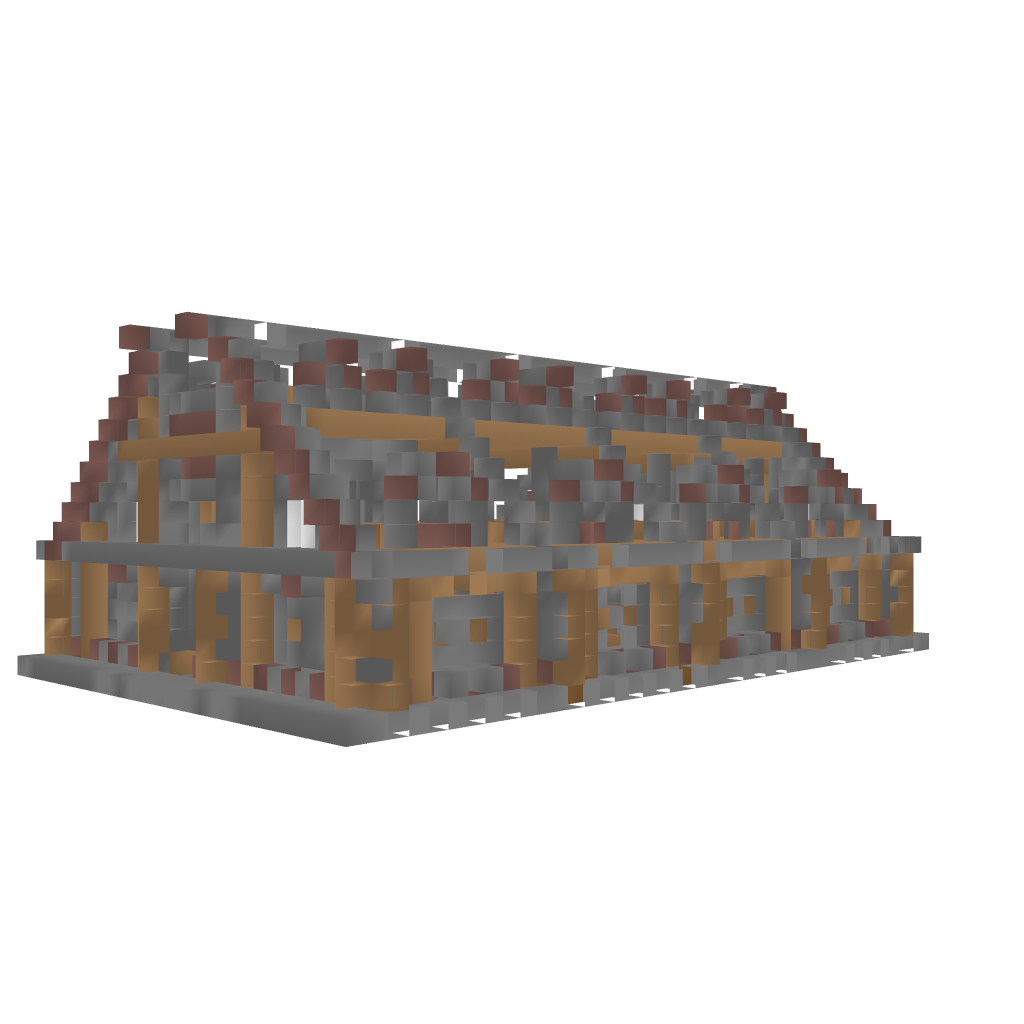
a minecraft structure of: Stable 1 bad low quality